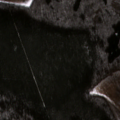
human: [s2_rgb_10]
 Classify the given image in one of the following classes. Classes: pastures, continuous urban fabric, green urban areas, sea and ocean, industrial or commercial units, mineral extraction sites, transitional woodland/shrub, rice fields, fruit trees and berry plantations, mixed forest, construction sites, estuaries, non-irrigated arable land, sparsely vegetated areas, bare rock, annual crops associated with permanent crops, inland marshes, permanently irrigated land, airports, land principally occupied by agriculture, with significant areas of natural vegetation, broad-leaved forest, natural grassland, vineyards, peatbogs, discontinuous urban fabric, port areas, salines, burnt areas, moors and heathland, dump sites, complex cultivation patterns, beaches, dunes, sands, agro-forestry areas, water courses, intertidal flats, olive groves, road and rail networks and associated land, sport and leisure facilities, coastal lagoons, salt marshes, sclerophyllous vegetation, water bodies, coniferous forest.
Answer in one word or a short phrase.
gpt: non-irrigated arable land, broad-leaved forest, coniferous forest